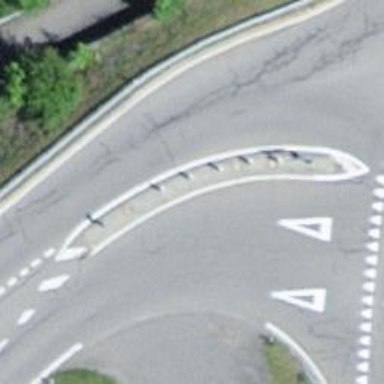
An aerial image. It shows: Bollard.